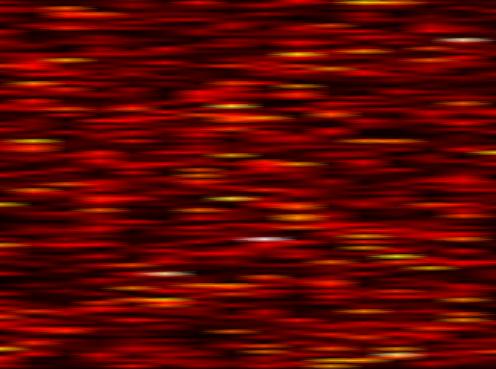
Label: FBMC